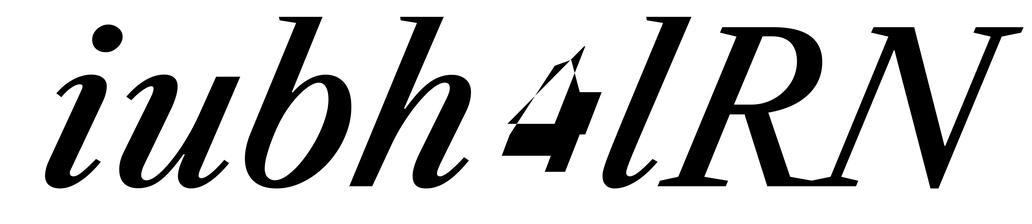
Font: LibreCaslonText-Italic_Medium_Italic